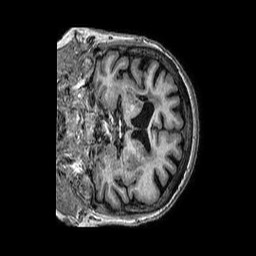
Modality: T1w
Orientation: coronal
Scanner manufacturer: philips
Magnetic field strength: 3 T
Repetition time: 0.006655 s
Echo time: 0.002993 s